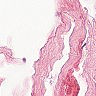
Metastatic tissue present: no